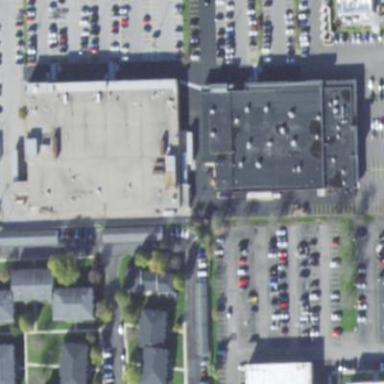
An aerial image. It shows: Supermarket building.